Question: I have this <URL>.
I want to reverse the progress bar 180 degree to progress from right to left.
To obtain something like this :

I tried to change the attribute but no result.
Code :
'''
.progress-bar span {
display: inline-block;
height: 100%;
background-color: #777;
-moz-border-radius: 3px;
-webkit-border-radius: 3px;
border-radius: 3px;
-moz-box-shadow: 0 1px 0 rgba(255, 255, 255, .5) inset;
-webkit-box-shadow: 0 1px 0 rgba(255, 255, 255, .5) inset;
box-shadow: 0 1px 0 rgba(255, 255, 255, .5) inset;
transition: width .4s ease-in-out;
}
'''
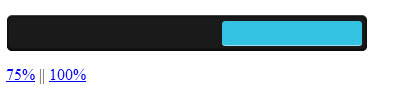
Answer: Make the progress bar block and just float it to the right:
'''
.progress-bar span {
display: block;
float: right;
...
}
'''
<URL>